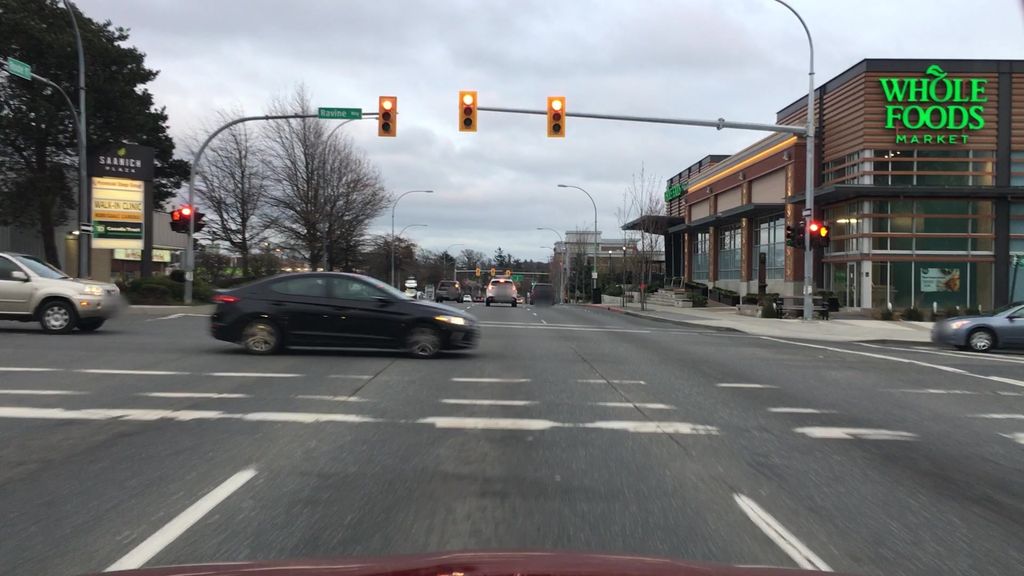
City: victoria